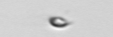
Label: nanoplankton_mix